Question: trying to achieve that:
Single page website- fit content to 100% of screen
I have an-
'''
html{
body{
#header
#page1
#page2
#page3
}
}
'''
i am trying to fit every page(id) to width: 100%, and height of 100%
so, if the user will zoom out from the page and he is now on #page1 div, he won't see any other div
because #page1 div is set to take 100%, width and height, no matter what is the window size.
I tried to accomplish this by setting the:
'''
html,body{width:100%; height:100%}
'''
my #page1 has a background-image and with the above css, it worked, if i zoom out it set the page to 100% height and width.
and even
'''
#header, #page1, #page2{min-width:100%; min-height:100%}
'''
how can I accomplish that effect?
-
---
i'll try to explain my self even better, suppose i am a user navigate to my site and scroll down to page2, i get there and zoom out from the page.. even if I zoom to show only 20% from the page will see only 20% from page2(div) I will not see the other div's(page1, page3), same as for re-size the browser window
if I re-size it it will keep the same proportions as it was opened 100%.

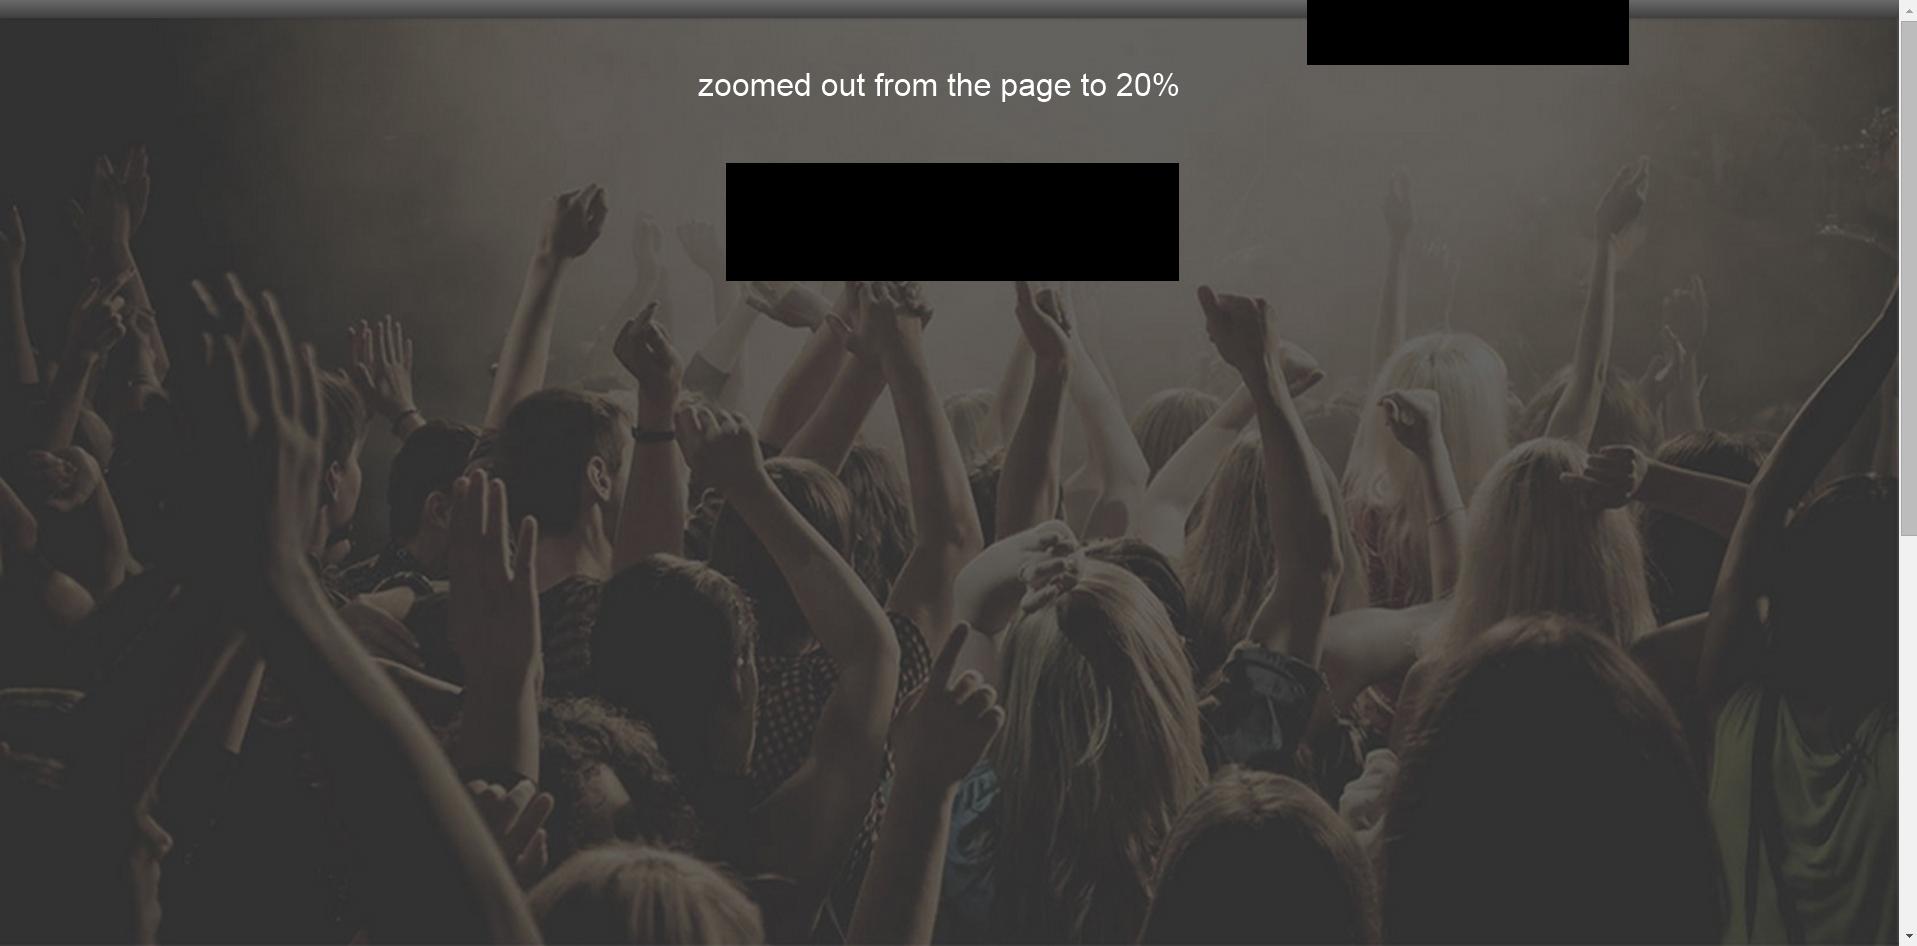
Answer: If I got you right, it is possible with plain CSS - isn't it?
# Version with native scrollbar
---
'''
html, body {
position: relative;
margin: 0;
padding: 0;
width: 100%;
height: 100%;
background: red;
}
.section {
position: relative;
width: 100%;
height: 100%;
}
#page1 {
background: blue;
}
#page2 {
background: yellow;
}
#page3 {
background: green;
}
'''
(for keeping the percentage scroll offset when zooming)
'''
var scrollOffset = [0,0,0]
var $win = $(window);
var $doc = $(document);
$win
.on('scroll', function(){
// this is needed because scroll is triggered when zooming before the zoom event
scrollOffset[2] = scrollOffset[1];
scrollOffset[1] = scrollOffset[0];
scrollOffset[0] = 100 / $win.height() * $win.scrollTop();
console.log('scroll event', scrollOffset);
})
.on('resize', function(){
// set back the history because of multiple zooming events
scrollOffset[0] = scrollOffset[1];
scrollOffset[1] = scrollOffset[2];
scrollOffset[2] = 0;
console.log('zoom event', scrollOffset);
window.scrollTo(0, scrollOffset[0] / 100 * $win.height());
})
'''
<URL>
# Version without native scrollbar but JS "scrolling"
---
'''
html, body {
position: relative;
margin: 0;
padding: 0;
width: 100%;
height: 100%;
background: red;
overflow:hidden; // remove for "normal" content scrolling
}
.section {
position: relative;
width: 100%;
height: 100%;
}
#page1 {
background: blue;
}
#page2 {
background: yellow;
}
#page3 {
background: green;
}
'''
(simple example for page "snapping")
'''
$(function(){
var top = 0;
$('.section').on('click', function(){
top -= 100;
$('.section').animate({'top': top +'%'});
});
})
'''
<URL>